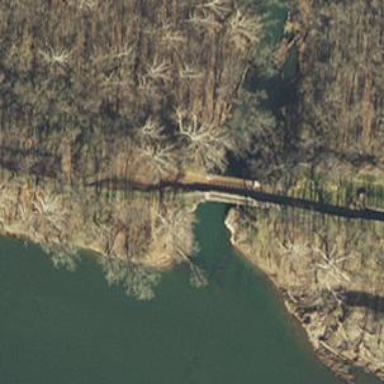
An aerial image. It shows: Path leading to bridge.